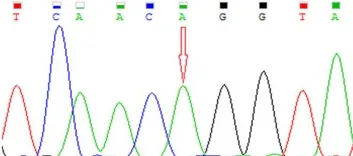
Electropherograms showing detected mutation NM_001034853: c.309_310insA, p. The wild-type allele in their father.
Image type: chart (chart)